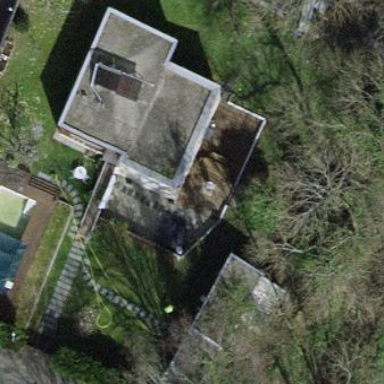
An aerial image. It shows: Garden surrounded by fence.